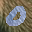
Label: 0